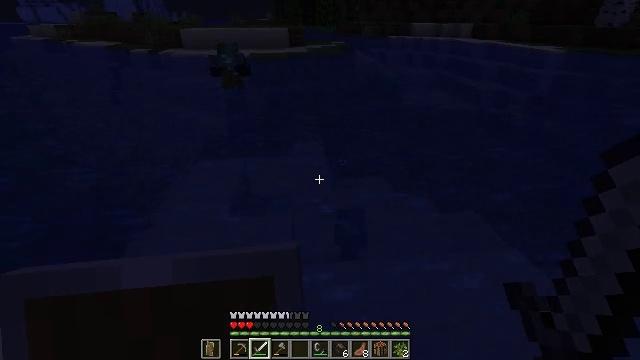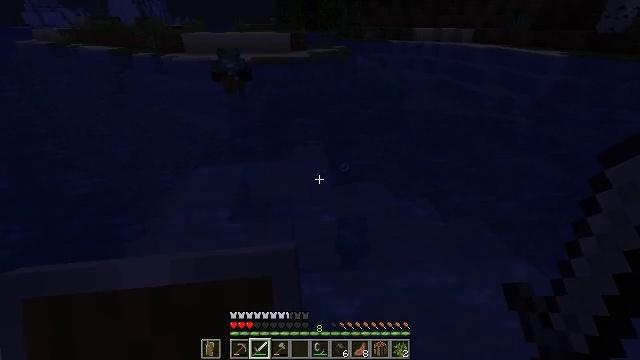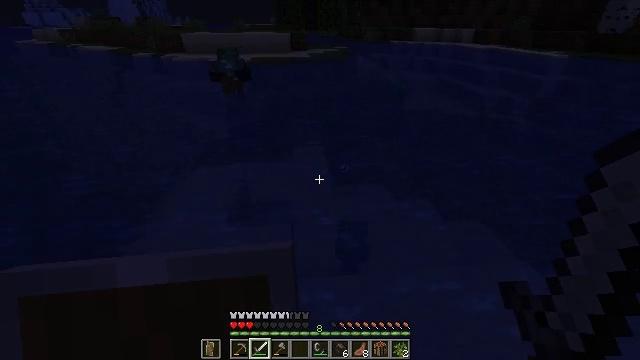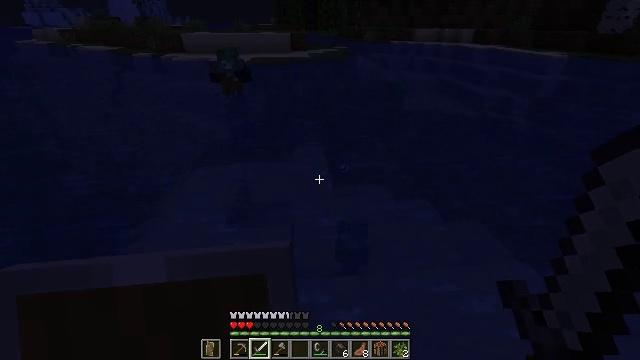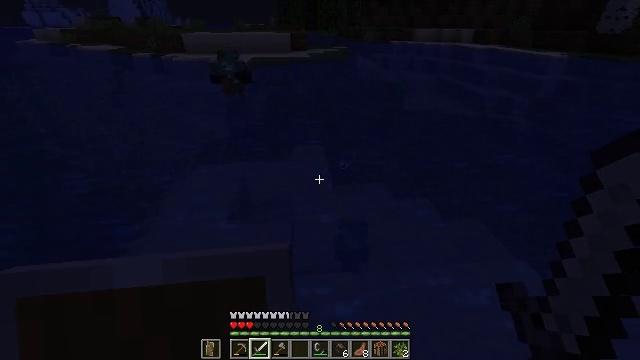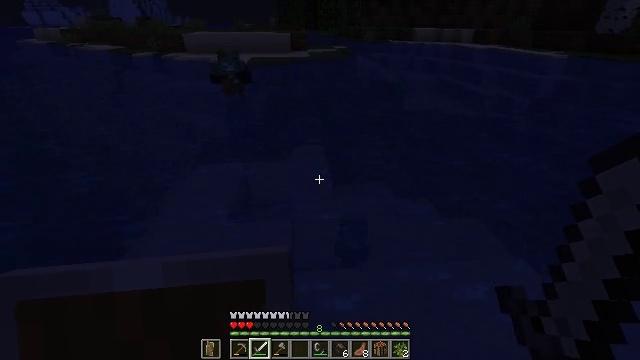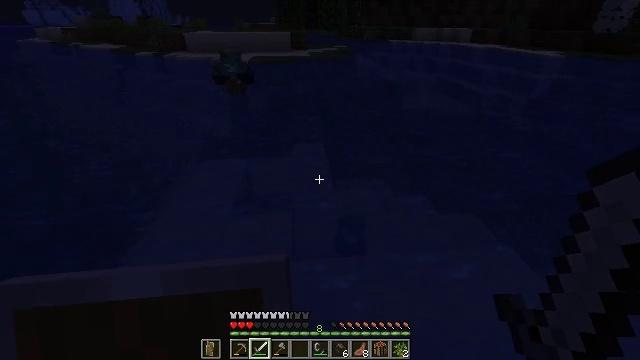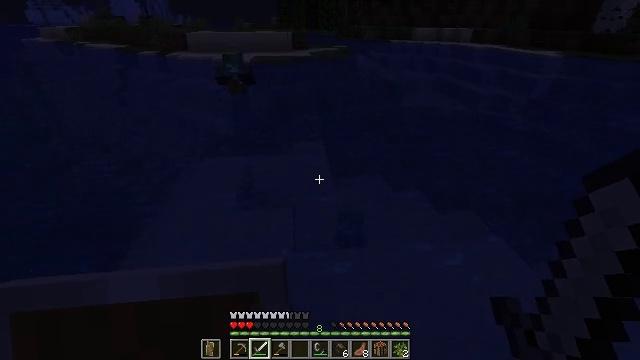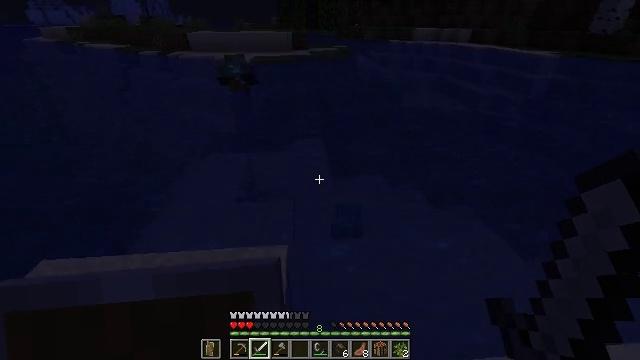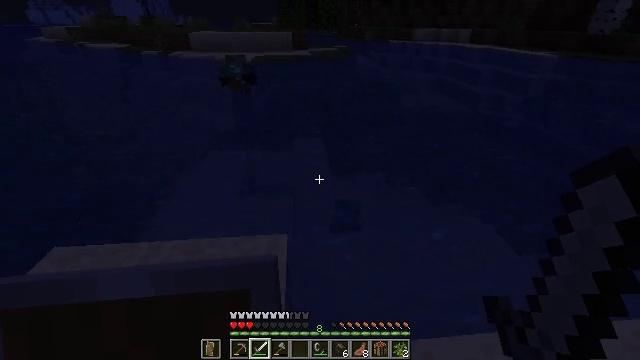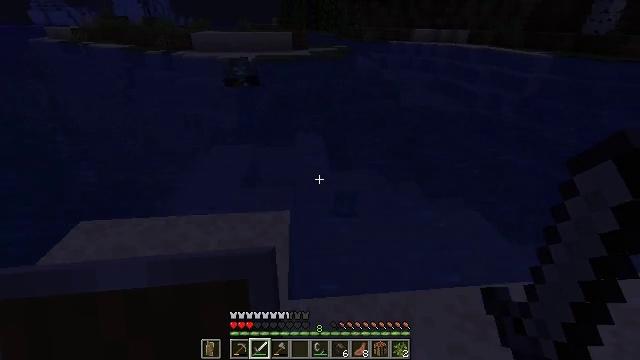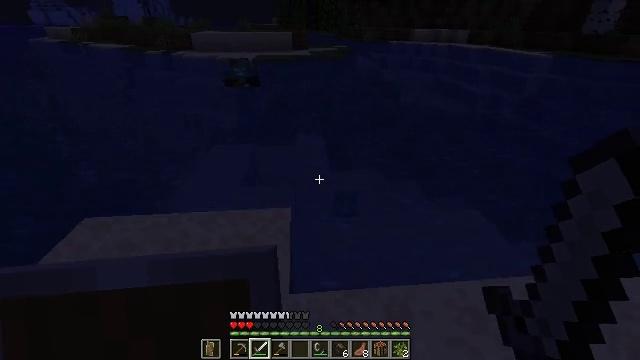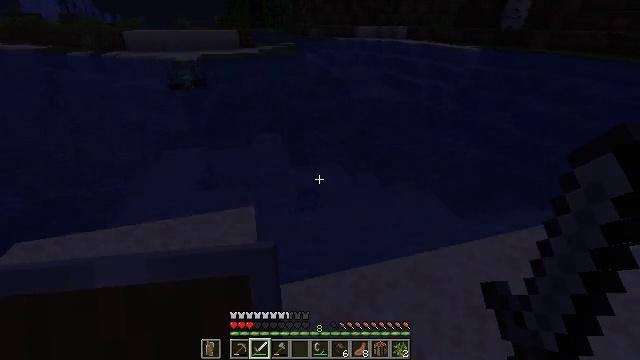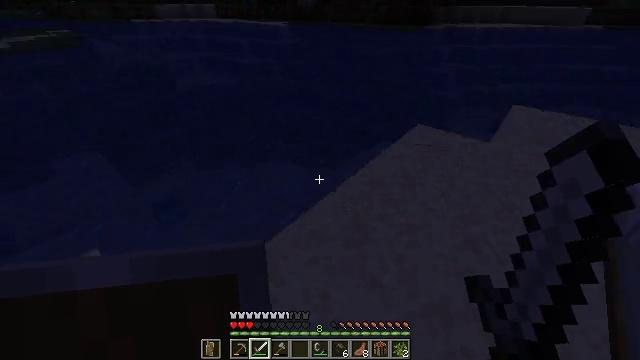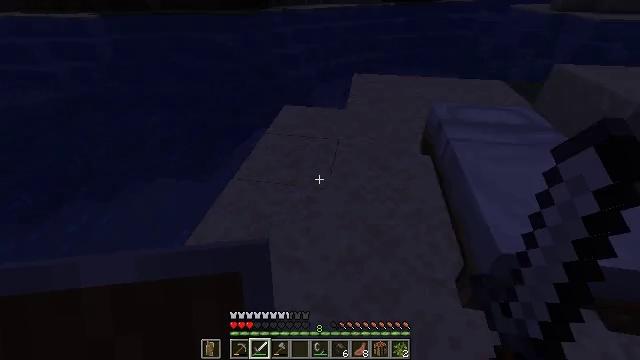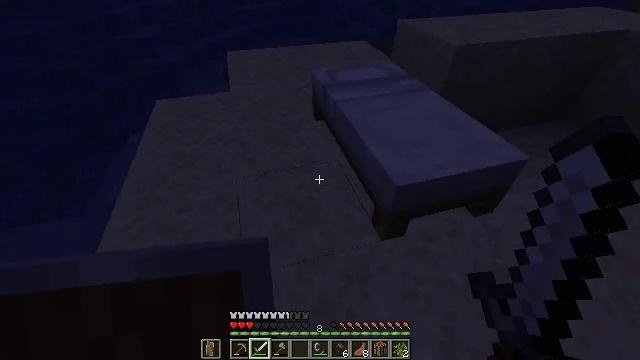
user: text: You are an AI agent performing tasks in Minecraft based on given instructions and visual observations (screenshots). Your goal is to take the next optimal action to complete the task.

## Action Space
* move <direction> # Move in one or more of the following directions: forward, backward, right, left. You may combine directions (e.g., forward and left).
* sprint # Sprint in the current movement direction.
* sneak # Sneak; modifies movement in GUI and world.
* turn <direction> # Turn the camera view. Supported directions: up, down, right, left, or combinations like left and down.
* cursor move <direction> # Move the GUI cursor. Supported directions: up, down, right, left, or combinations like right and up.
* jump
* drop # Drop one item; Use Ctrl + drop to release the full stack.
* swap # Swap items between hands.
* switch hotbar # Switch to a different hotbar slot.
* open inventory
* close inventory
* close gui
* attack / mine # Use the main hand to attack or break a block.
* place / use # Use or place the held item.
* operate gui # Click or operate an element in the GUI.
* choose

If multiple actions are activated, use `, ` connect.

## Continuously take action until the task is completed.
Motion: motion action
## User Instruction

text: Mine the white bed.
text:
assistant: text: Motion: no_op
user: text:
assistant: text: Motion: no_op
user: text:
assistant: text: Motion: no_op
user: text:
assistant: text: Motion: move back
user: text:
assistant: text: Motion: move back
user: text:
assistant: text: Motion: move back
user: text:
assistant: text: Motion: move back
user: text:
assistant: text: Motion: move back
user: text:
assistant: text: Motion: move back
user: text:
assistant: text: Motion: no_op
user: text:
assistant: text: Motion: no_op
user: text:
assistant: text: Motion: turn right
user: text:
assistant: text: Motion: turn right and down
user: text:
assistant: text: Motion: turn right and down
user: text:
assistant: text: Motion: turn right and down
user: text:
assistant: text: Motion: no_op
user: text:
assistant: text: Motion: no_op
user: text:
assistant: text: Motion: attack / mine
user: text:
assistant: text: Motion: attack / mine
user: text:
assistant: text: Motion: attack / mine
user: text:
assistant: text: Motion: attack / mine
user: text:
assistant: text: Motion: turn right, attack / mine
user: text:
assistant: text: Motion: turn right and up, attack / mine
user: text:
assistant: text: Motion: turn right and up, attack / mine
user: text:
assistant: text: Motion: turn right and up, attack / mine
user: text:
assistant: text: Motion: turn right and up, attack / mine
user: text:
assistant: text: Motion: attack / mine
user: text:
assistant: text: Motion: attack / mine
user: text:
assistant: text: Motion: attack / mine
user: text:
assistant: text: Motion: attack / mine